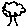
Label: tree